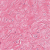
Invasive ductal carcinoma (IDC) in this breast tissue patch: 0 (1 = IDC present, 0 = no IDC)